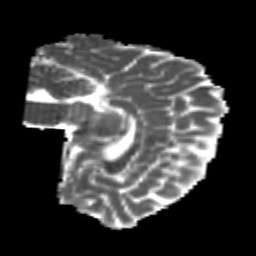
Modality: MD
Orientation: sagittal
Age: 22
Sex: female
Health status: healthy
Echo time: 0.074 s